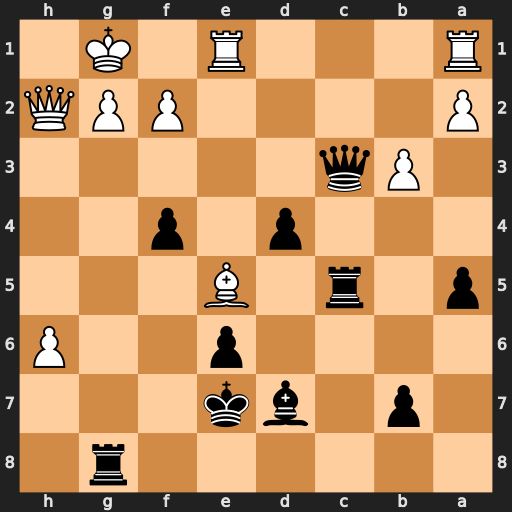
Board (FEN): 6r1/1p1bk3/4p2P/p1r1B3/3p1p2/1Pq5/P4PPQ/R3R1K1
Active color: b
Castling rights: -
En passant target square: -
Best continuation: Rxe5 Qh4+ Kf7 Rxe5 Qxa1+